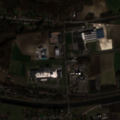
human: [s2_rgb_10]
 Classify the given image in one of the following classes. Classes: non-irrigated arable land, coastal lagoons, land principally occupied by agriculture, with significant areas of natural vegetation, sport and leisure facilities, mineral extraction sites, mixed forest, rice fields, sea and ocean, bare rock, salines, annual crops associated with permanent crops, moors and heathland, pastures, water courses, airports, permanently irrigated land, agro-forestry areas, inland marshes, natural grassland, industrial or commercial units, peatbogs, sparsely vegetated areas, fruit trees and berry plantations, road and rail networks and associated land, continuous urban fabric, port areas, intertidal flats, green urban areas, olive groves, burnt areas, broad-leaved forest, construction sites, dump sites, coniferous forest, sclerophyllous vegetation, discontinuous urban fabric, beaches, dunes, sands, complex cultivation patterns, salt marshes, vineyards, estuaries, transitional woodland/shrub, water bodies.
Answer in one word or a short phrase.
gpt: discontinuous urban fabric, industrial or commercial units, non-irrigated arable land, pastures, broad-leaved forest